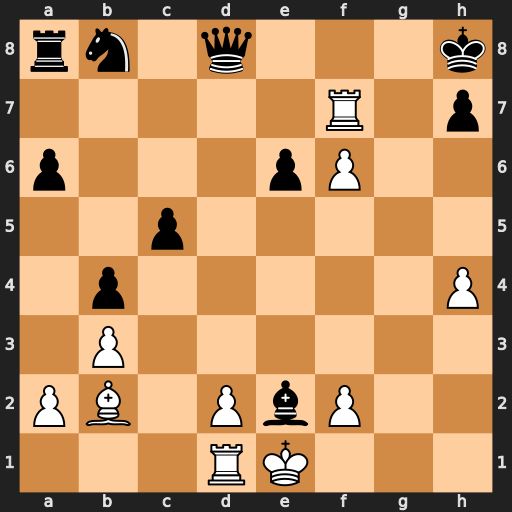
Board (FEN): rn1q3k/5R1p/p3pP2/2p5/1p5P/1P6/PB1PbP2/3RK3
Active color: w
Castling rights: -
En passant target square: -
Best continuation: Rf8+ Qxf8 f7+ e5 Bxe5+ Qg7 f8=Q#